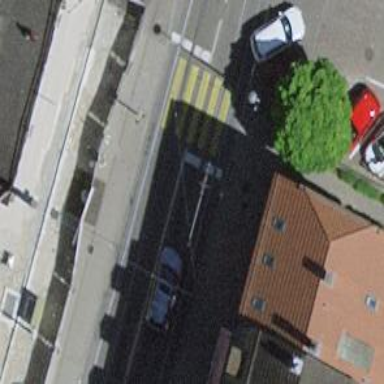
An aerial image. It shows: Tram stop with public transport stop position.